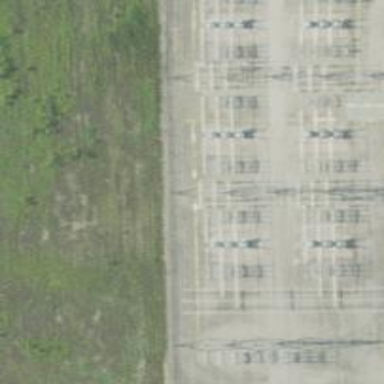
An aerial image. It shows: Switch for power supply.